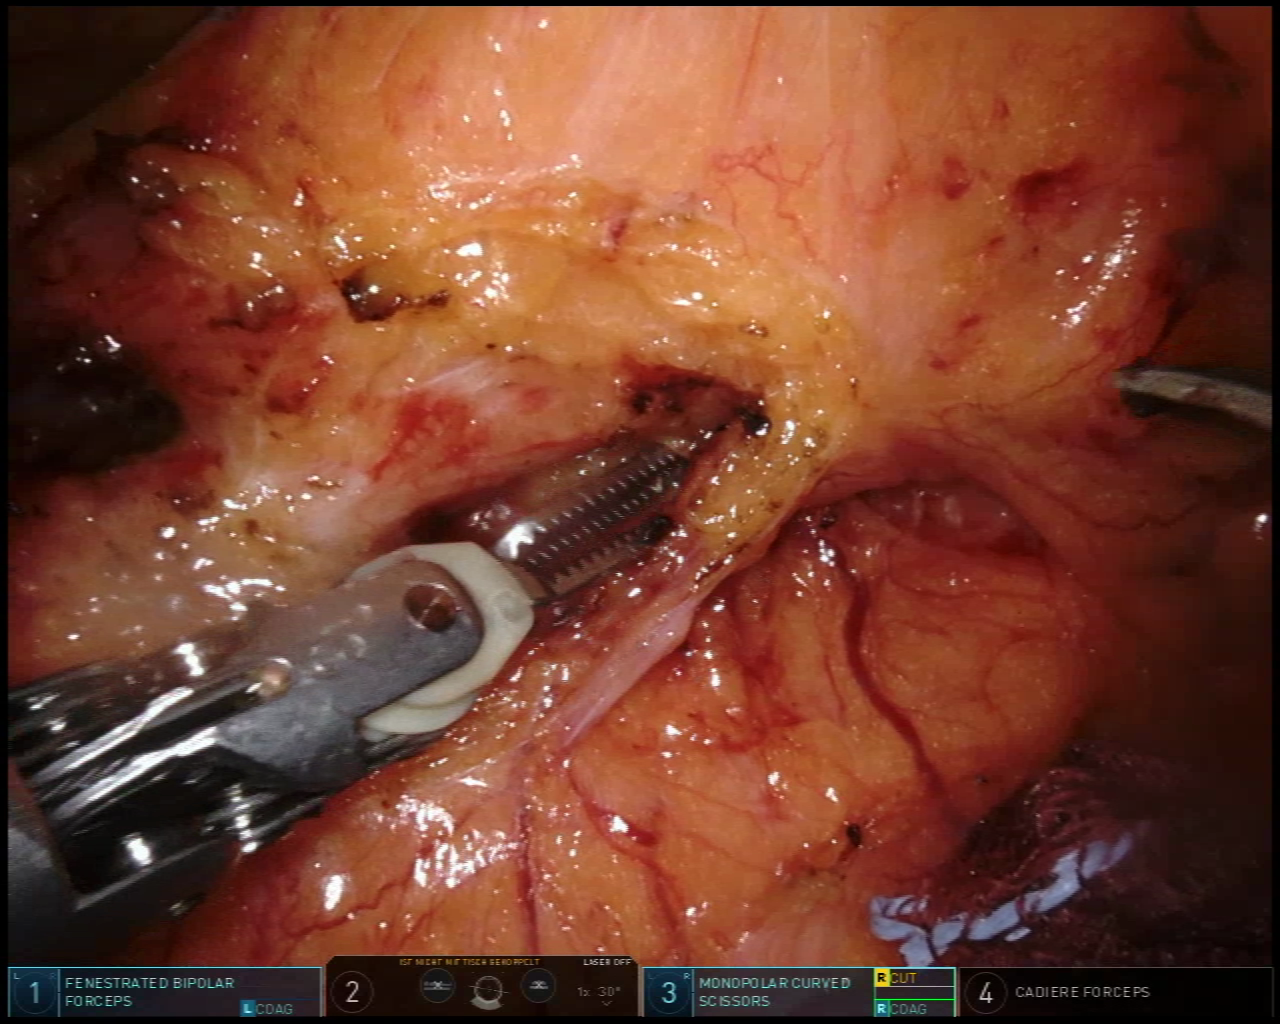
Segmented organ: inferior_mesenteric_artery
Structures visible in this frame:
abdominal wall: no
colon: no
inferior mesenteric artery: yes
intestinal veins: no
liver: no
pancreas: no
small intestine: no
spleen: no
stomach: no
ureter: no
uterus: no
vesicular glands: no